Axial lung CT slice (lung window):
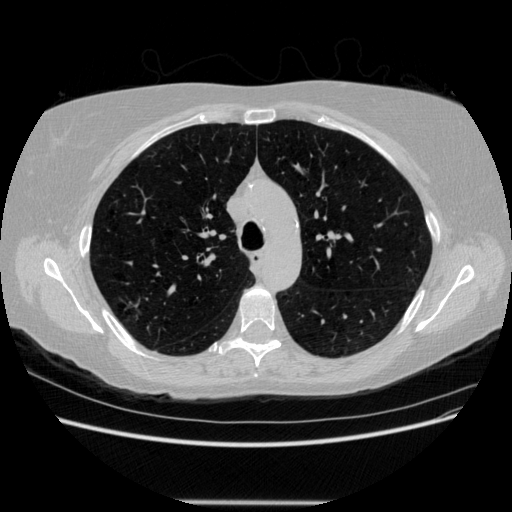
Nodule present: no